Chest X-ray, AP view. Patient: 61 years old, sex M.
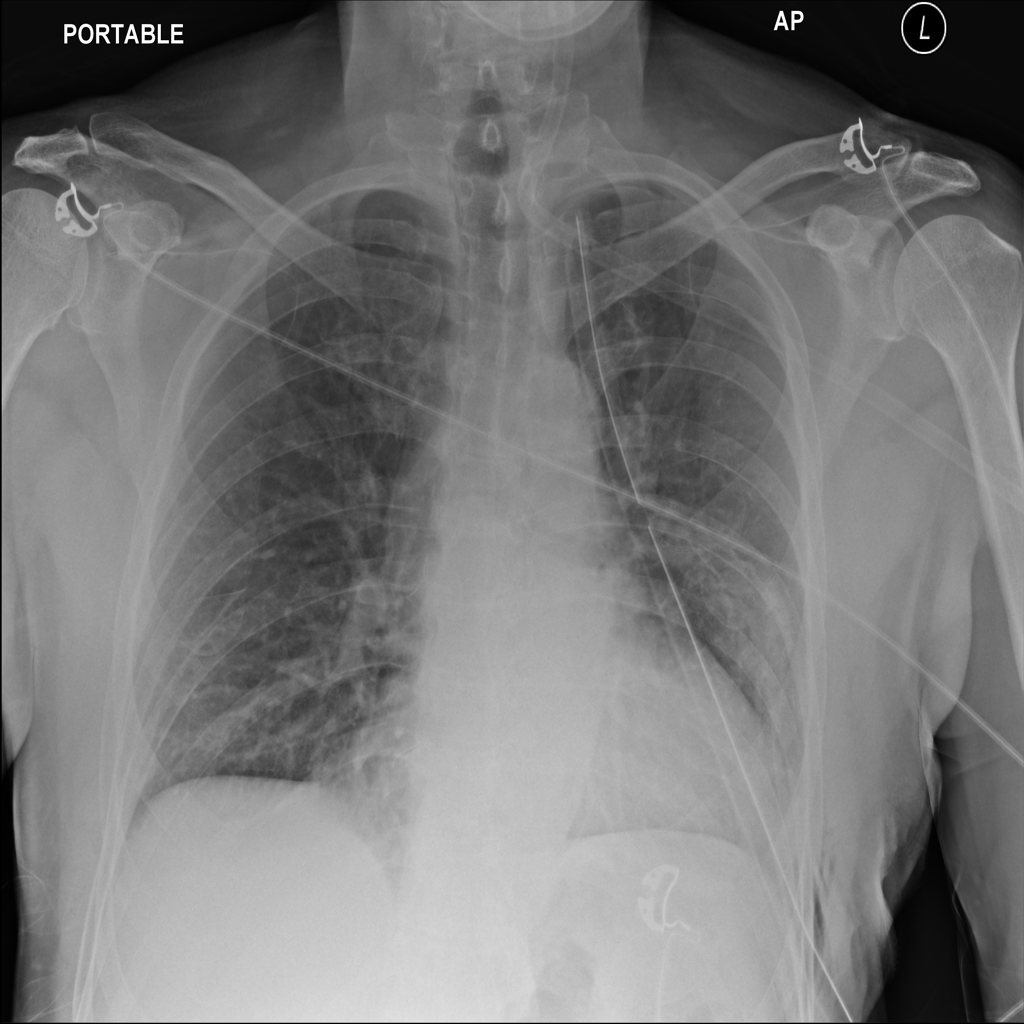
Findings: Pneumothorax